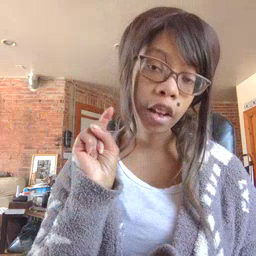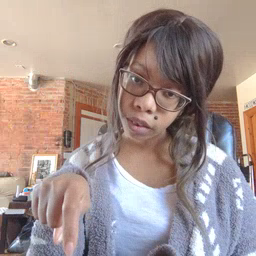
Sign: haveto